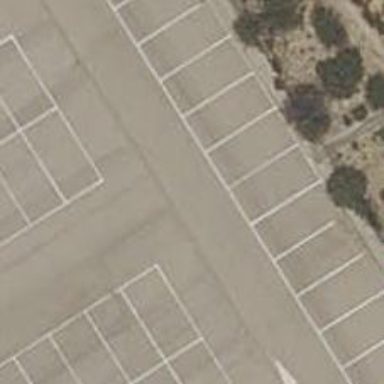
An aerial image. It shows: Road serving as parking aisle.